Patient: sex M, age 59
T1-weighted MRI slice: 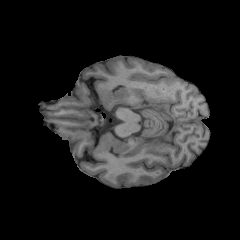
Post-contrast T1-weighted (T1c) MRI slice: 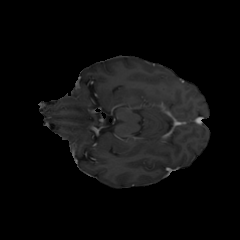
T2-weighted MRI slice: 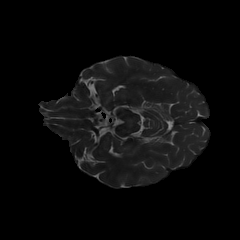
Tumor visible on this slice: no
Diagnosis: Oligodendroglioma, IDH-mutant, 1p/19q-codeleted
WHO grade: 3